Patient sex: M
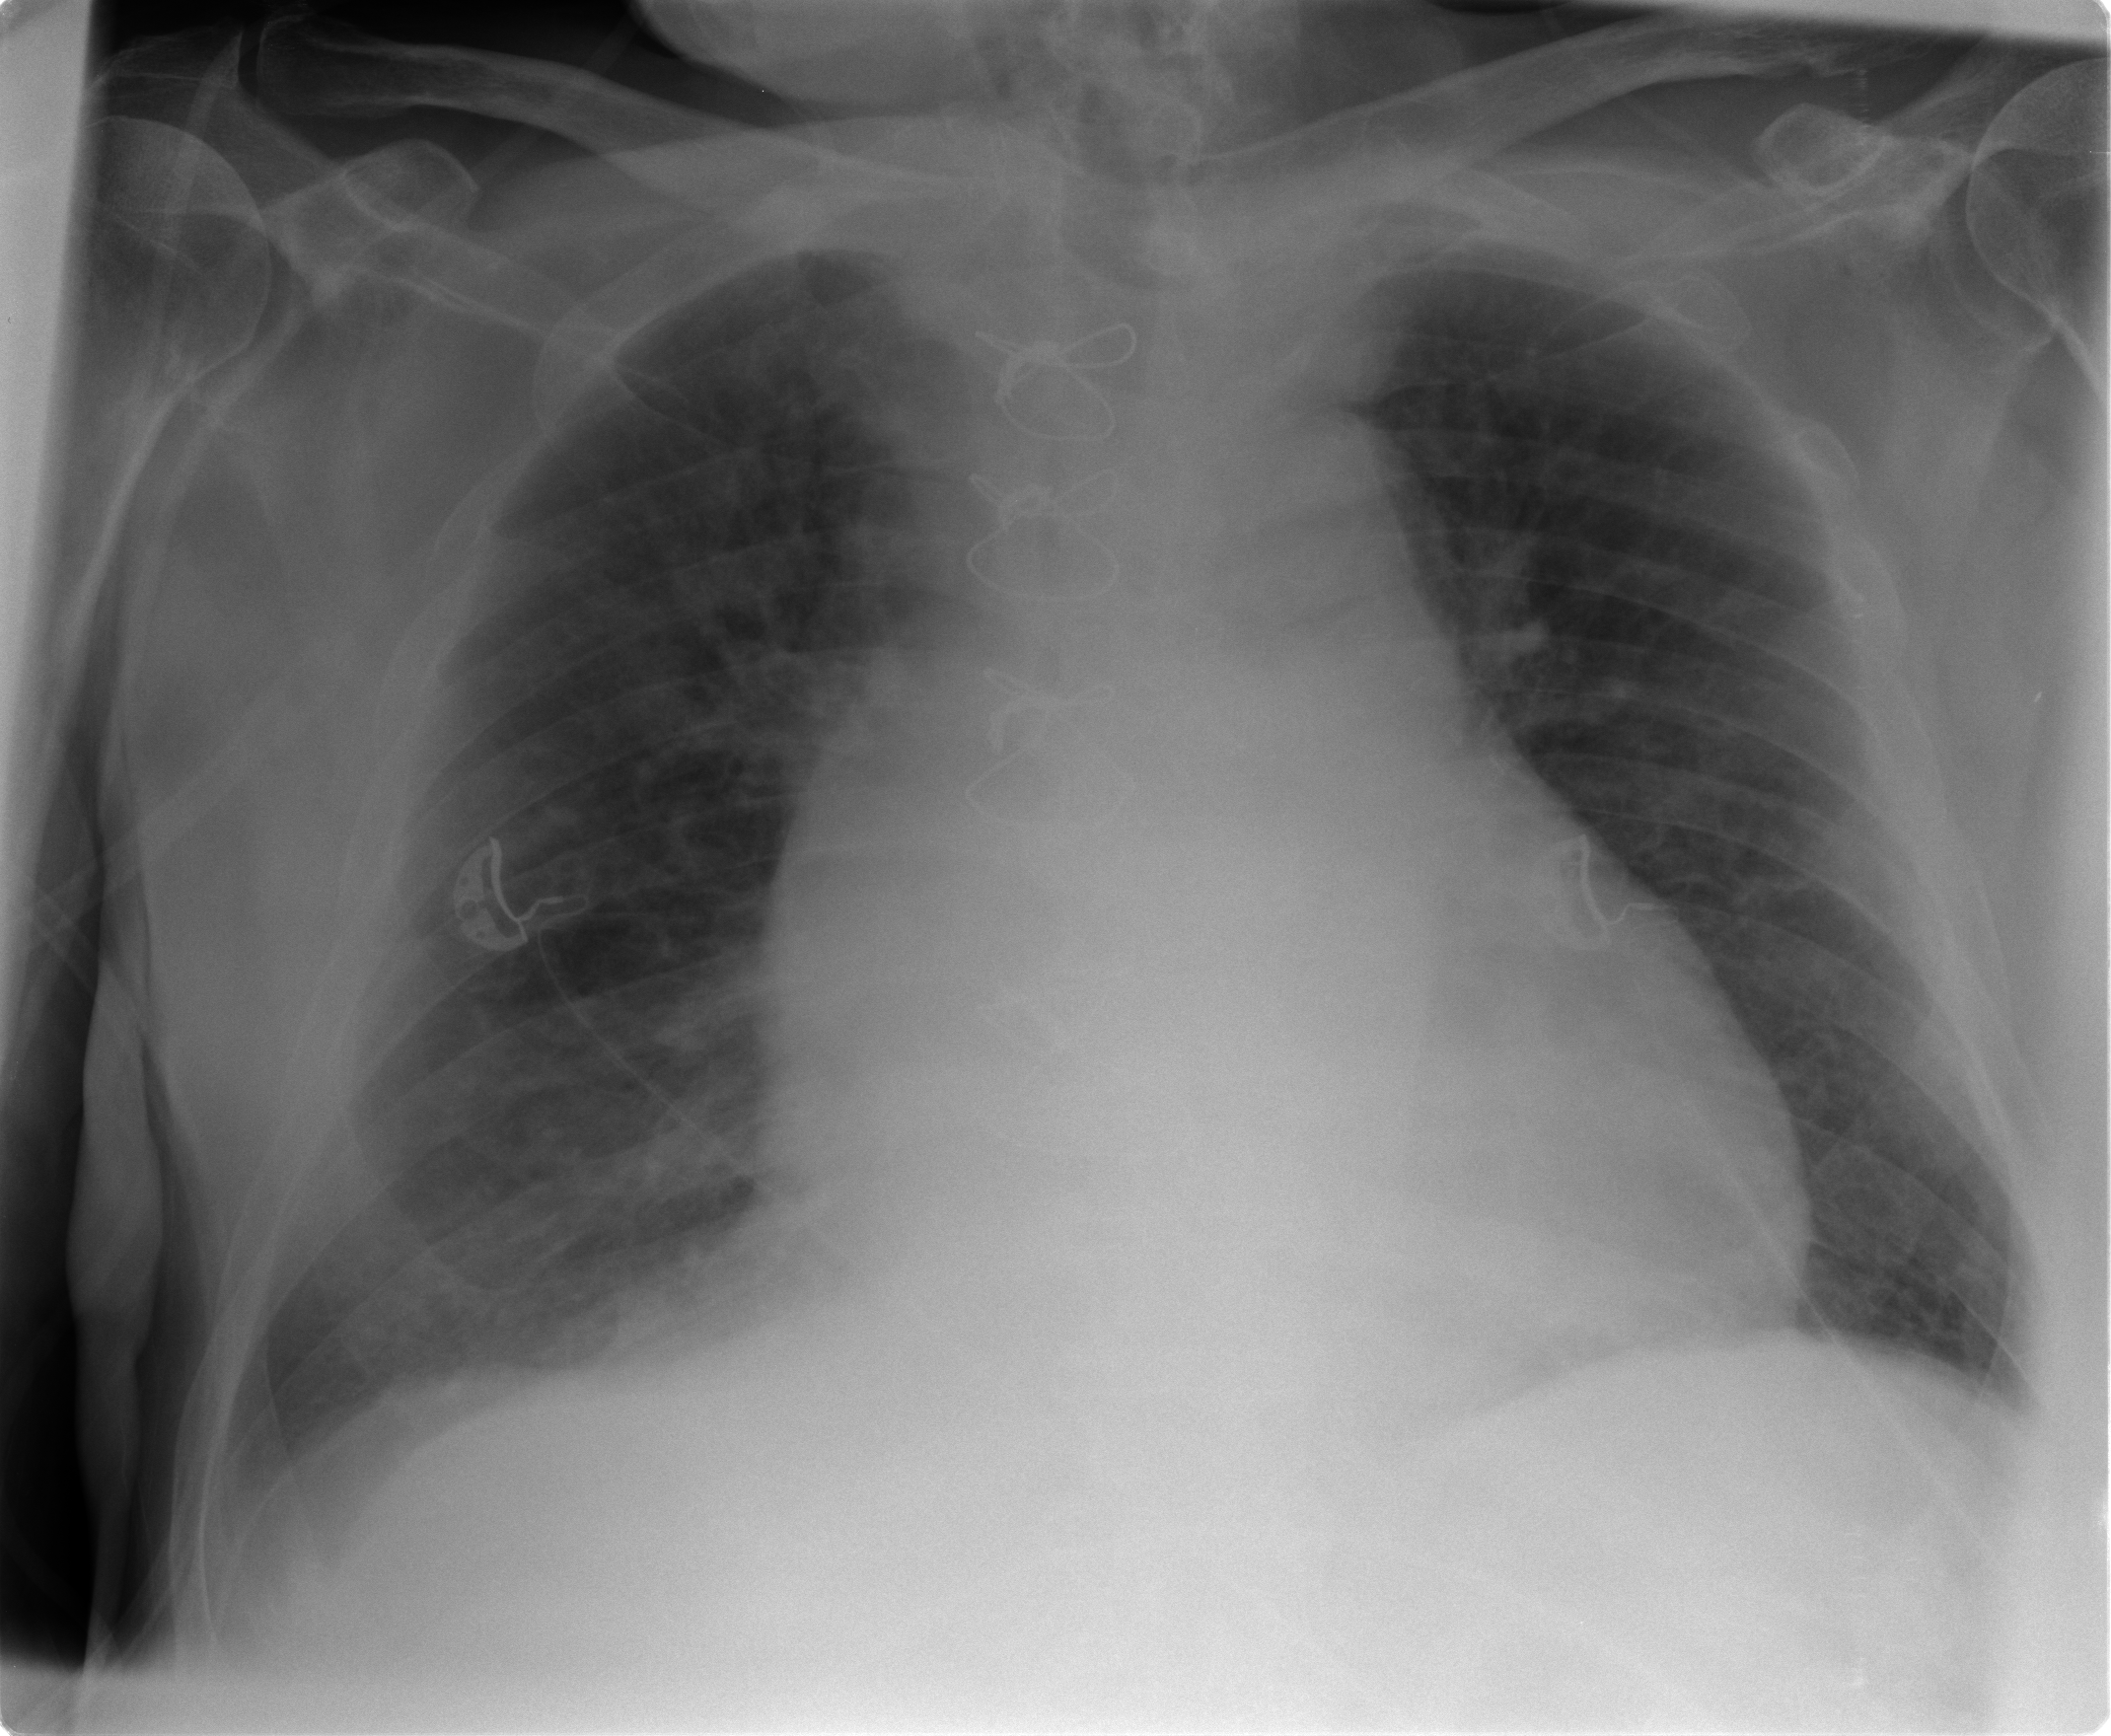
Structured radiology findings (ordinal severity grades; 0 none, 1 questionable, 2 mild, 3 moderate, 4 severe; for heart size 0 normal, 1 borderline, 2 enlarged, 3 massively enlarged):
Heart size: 2
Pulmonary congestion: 3
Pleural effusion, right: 0
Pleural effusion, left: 0
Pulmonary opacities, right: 1
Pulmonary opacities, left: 0
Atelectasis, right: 0
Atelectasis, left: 0